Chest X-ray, PA view. Patient: 37 years old, sex M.
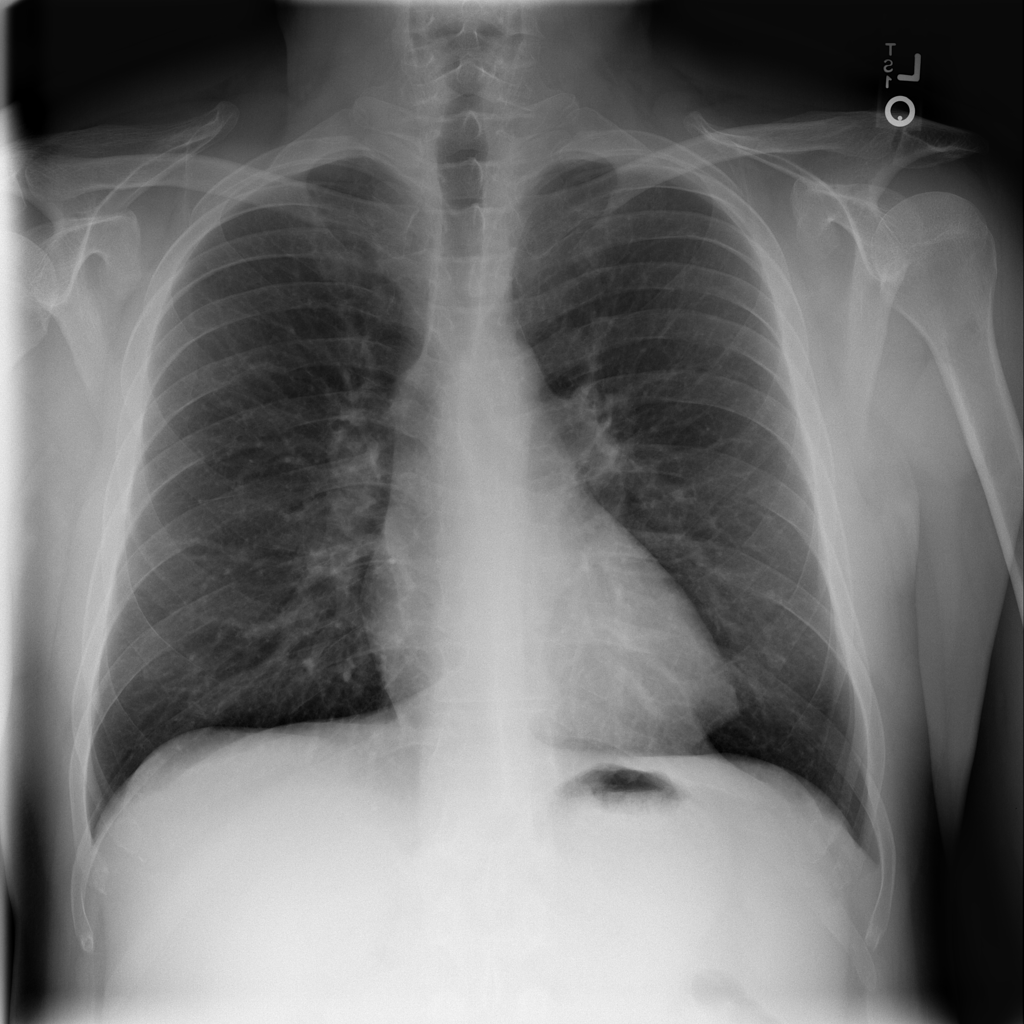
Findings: No Finding